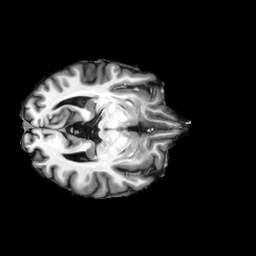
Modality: T1w
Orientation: axial
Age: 38
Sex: female
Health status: ill